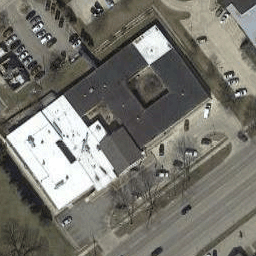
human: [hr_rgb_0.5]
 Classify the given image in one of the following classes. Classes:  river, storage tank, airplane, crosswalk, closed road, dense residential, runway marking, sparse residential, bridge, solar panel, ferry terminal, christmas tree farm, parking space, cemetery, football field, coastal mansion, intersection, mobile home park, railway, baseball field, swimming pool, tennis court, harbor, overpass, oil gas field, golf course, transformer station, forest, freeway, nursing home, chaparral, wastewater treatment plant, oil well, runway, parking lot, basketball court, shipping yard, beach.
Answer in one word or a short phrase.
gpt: nursing home